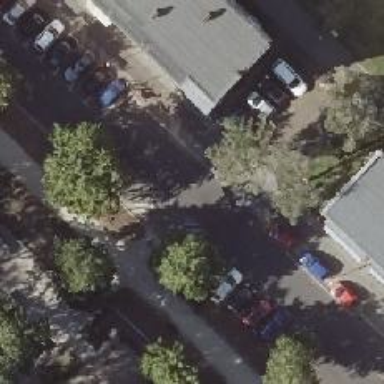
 where cars park half on the curb. Sidewalk is present on the left side as well."